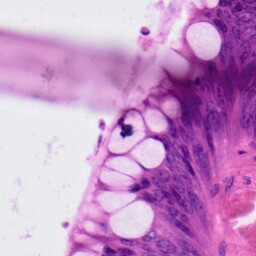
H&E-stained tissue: Colon